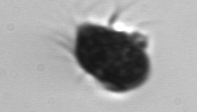
Label: Mesodinium